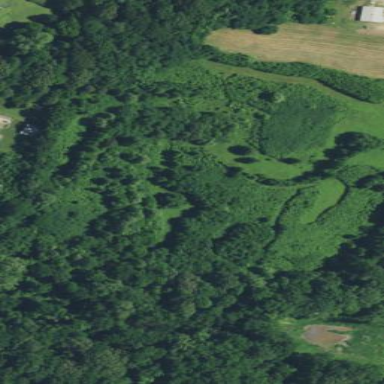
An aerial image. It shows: Serene woodland landscape.